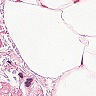
Metastatic tissue present: no